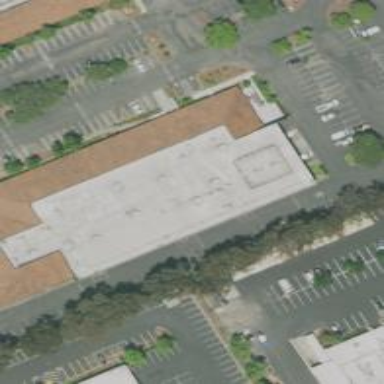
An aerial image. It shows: Commercial building.